Field crop: maize
Growth stage: 1
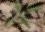
Species: atriplex